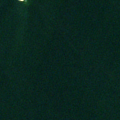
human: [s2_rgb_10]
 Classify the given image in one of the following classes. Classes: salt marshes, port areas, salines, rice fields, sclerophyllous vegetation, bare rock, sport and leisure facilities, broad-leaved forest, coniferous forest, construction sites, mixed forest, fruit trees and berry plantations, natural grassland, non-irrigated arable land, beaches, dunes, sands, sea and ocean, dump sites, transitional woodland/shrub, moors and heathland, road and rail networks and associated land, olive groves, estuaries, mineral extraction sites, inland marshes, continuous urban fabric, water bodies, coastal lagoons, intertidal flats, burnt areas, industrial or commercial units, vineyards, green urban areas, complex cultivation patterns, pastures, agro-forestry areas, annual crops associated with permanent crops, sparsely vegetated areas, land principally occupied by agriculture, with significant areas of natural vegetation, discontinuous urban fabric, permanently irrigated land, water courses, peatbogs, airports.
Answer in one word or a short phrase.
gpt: sea and ocean